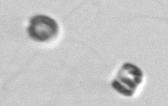
Label: Thalassiosira_sp_aff_mala